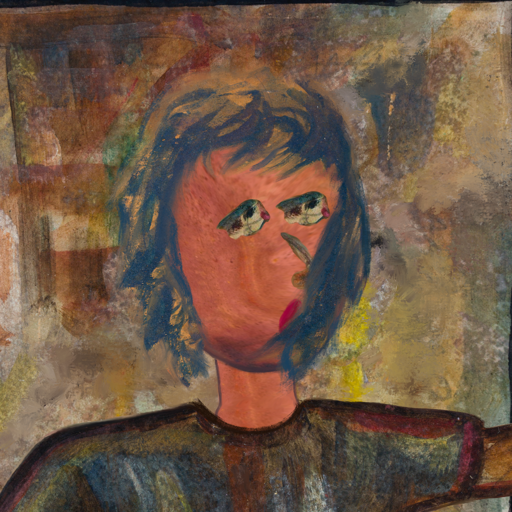
Background: Mosgoul, Head And Neck Side: Mother_And_Son_Mother, Face Side: Pipe, Bust: Mosgoul, Hair Side: In_The_Sun, Head Accessory: Blank, Second Necklace: Blank, Necklace: Blank, Baby: Blank